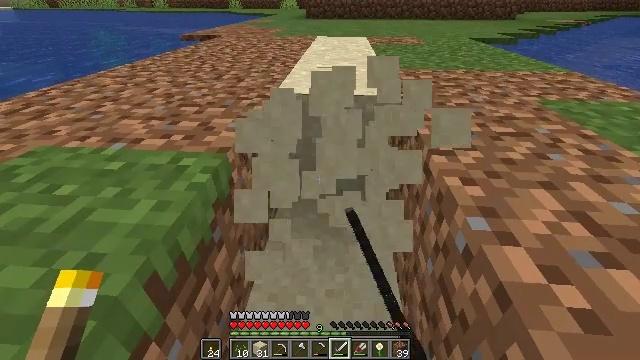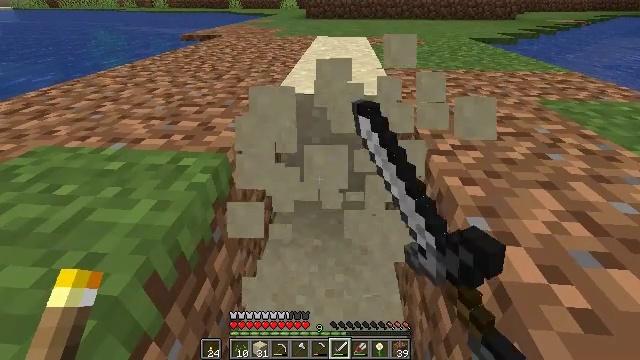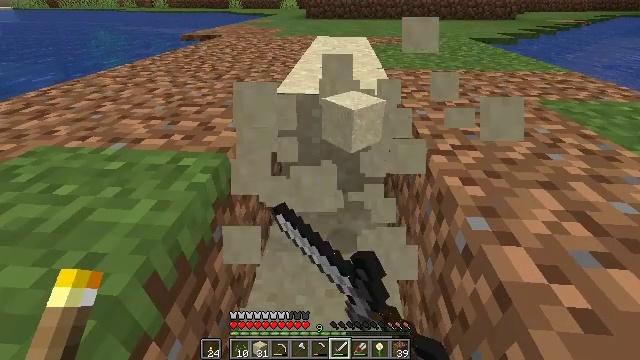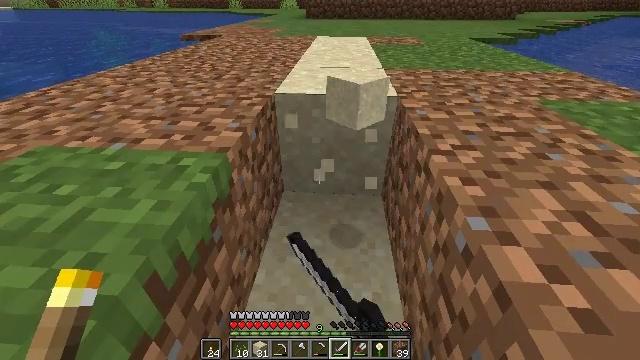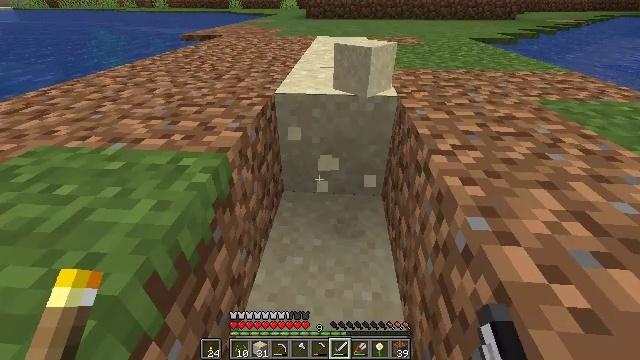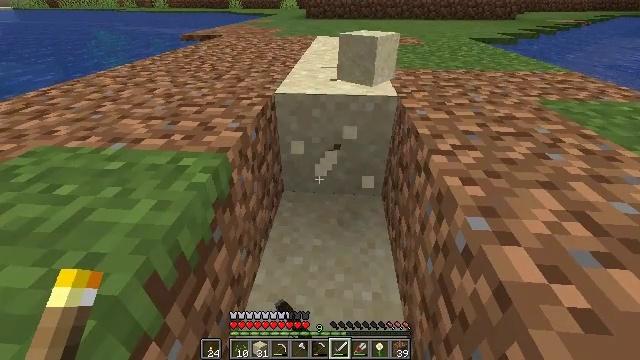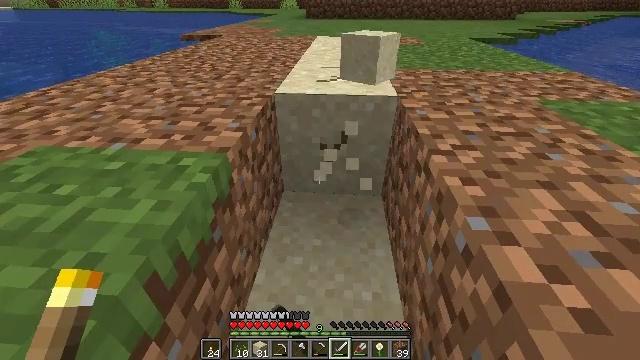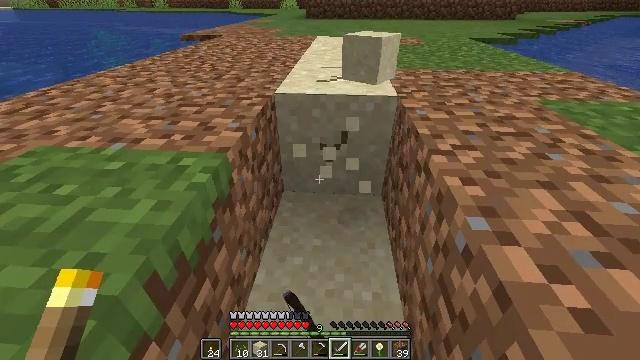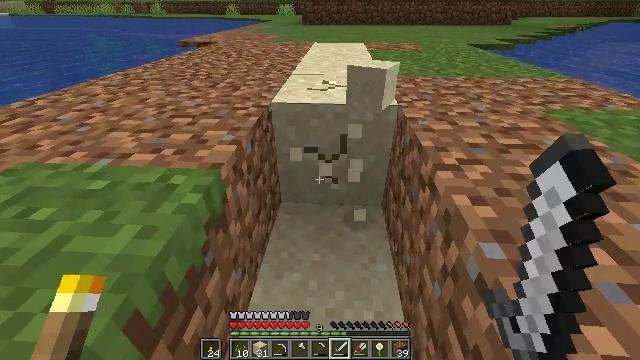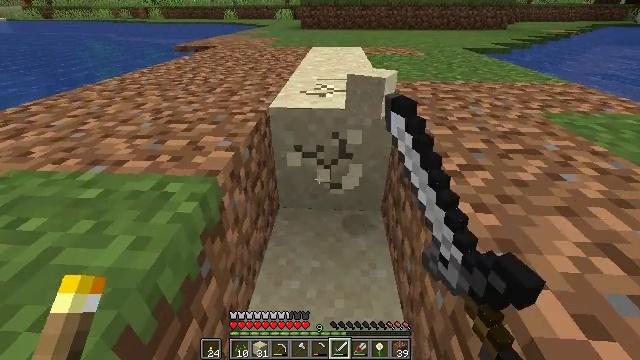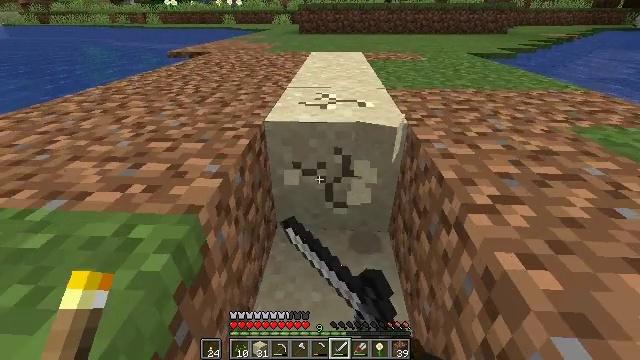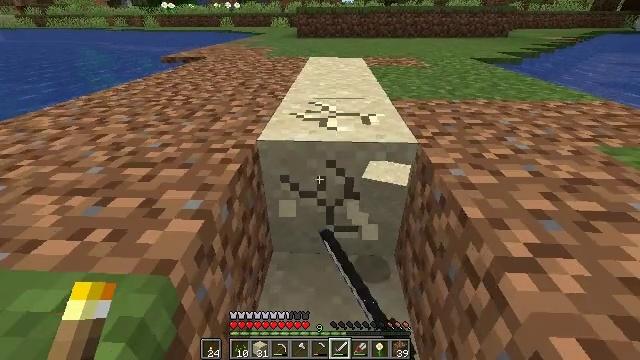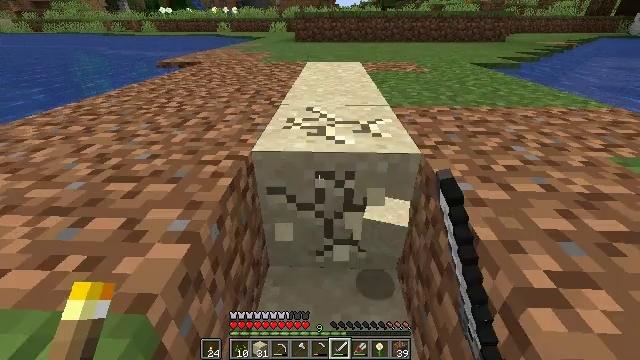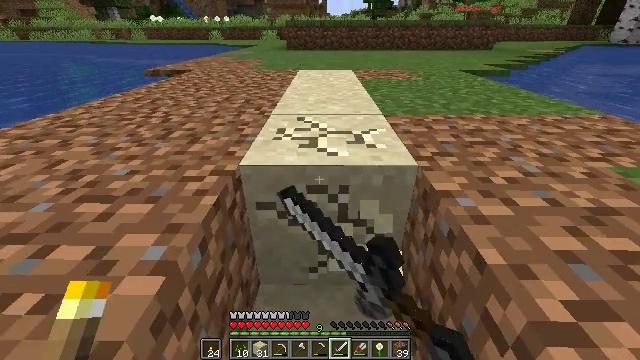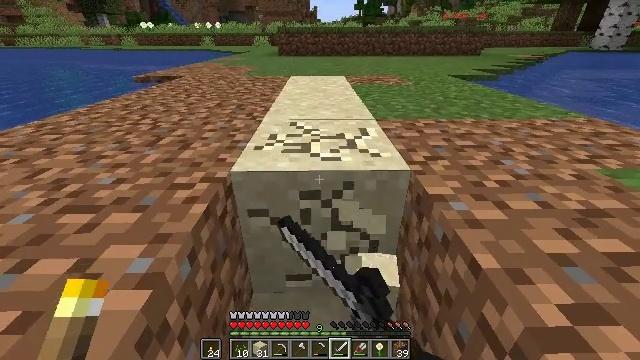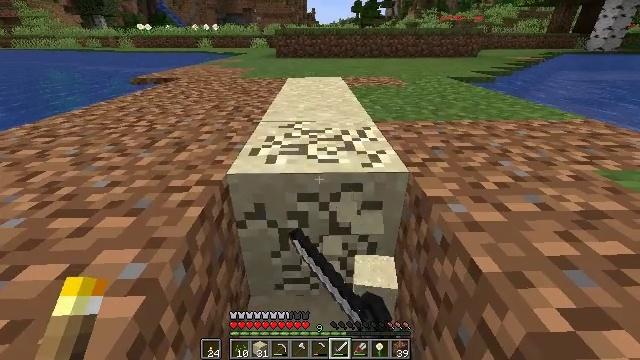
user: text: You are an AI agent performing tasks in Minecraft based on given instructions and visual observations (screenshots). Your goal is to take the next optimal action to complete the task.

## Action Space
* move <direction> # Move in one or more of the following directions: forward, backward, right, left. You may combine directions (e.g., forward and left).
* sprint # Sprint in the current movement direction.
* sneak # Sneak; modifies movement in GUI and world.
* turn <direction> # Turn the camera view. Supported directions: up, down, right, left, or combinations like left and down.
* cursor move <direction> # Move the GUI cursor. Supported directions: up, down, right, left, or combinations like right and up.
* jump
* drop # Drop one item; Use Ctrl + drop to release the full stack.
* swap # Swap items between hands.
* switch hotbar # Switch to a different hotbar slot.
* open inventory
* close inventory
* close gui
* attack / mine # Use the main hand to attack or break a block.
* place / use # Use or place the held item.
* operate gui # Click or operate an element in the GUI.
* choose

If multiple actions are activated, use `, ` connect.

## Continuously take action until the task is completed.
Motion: motion action
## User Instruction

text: Gather sand from the desert.
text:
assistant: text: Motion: attack / mine
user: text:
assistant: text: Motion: attack / mine
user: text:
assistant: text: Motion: attack / mine
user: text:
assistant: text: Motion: attack / mine
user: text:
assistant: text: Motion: attack / mine
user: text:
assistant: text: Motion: attack / mine
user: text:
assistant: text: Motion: attack / mine
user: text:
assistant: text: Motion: move forward, attack / mine
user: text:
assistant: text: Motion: move forward, attack / mine
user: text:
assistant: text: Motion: move forward, attack / mine
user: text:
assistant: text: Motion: move forward, attack / mine
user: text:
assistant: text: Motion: attack / mine
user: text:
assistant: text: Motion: turn right and up, attack / mine
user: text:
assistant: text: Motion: turn right and up, attack / mine
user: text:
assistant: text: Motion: attack / mine
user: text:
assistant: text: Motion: attack / mine
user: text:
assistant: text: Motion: attack / mine
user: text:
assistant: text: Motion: attack / mine
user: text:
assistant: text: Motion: attack / mine
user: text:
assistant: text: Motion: attack / mine
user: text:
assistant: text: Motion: attack / mine
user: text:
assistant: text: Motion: attack / mine
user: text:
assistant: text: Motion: attack / mine
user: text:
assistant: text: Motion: attack / mine
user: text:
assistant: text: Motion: move forward, attack / mine
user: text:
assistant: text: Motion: move forward, attack / mine
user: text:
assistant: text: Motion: move forward, attack / mine
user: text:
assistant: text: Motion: move forward, attack / mine
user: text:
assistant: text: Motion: attack / mine
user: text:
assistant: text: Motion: attack / mine